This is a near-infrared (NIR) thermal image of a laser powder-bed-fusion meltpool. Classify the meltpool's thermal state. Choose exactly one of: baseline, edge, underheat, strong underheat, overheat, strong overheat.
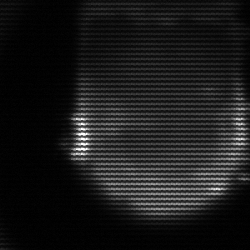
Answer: edge